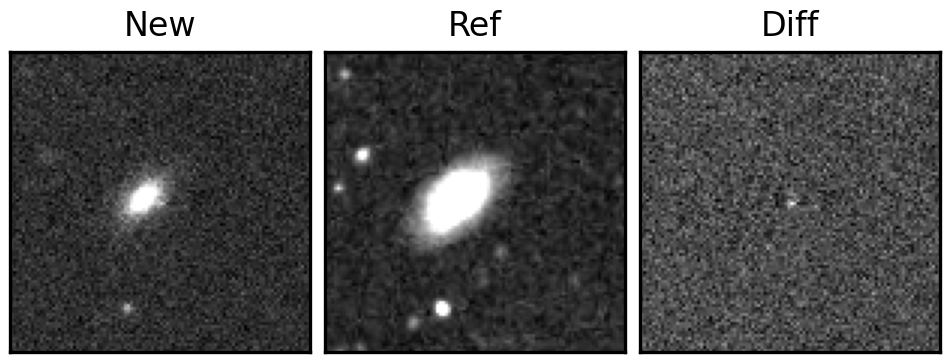
Label: real